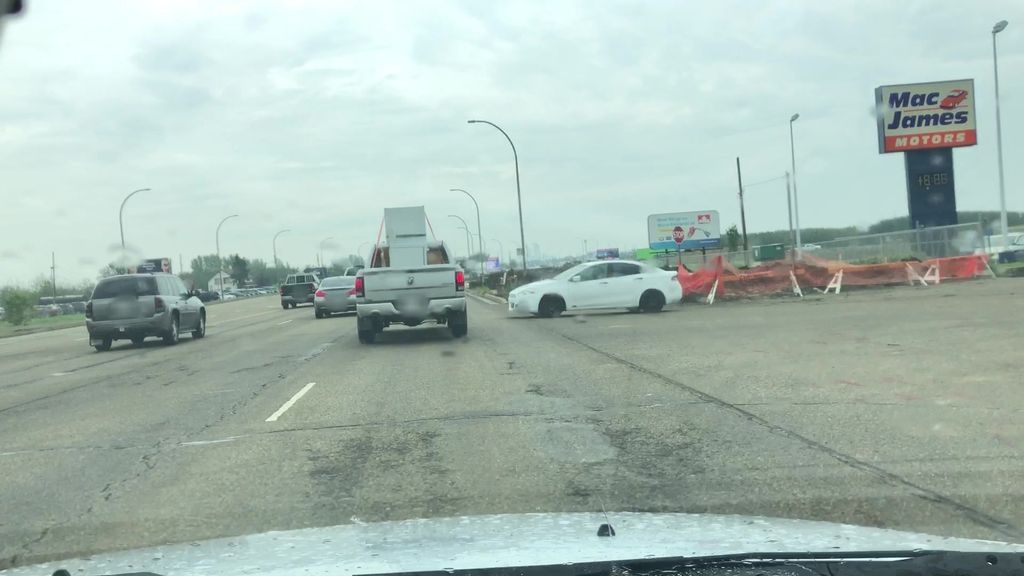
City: edmonton